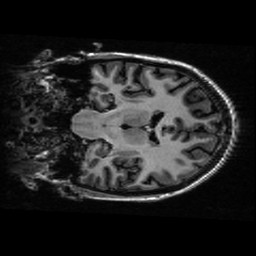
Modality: T1w
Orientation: coronal
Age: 24
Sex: female
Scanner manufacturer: ge
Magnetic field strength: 3 T
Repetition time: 0.01144 s
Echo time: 0.005012 s